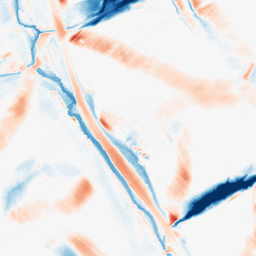
Category: morphological
Decomposition family: morphological_diamond
Decomposition parameters: operation: average
radius: 20
Upsampling method: bicubic_16x
Upsampling parameters: scale: 16
Upsampling scale: 16